Question: I want to trace HTTP params with New Relic, in the <URL> they talk about the option located in the application settings form. But when I go to the page this option field is unchecked and in readonly mode.

So how can I enable this feature?
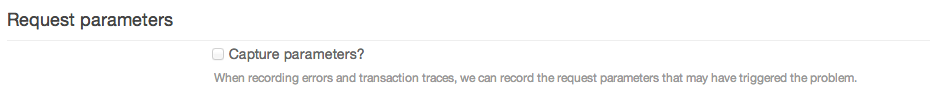
Answer: I'm using the 'newrelic.yml' configuration file, that way New Relic will not permit me to change settings in the settings page, instead I have to change the 'capture_params' to 'true' in the 'newrelic.yml'.